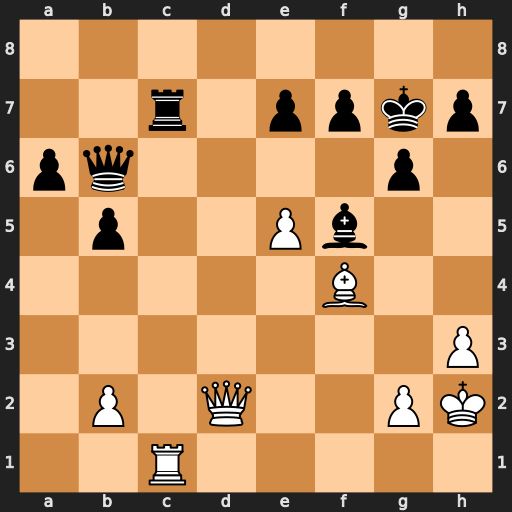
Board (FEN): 8/2r1ppkp/pq4p1/1p2Pb2/5B2/7P/1P1Q2PK/2R5
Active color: w
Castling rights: -
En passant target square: -
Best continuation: Bh6+ Kh8 Qd8#